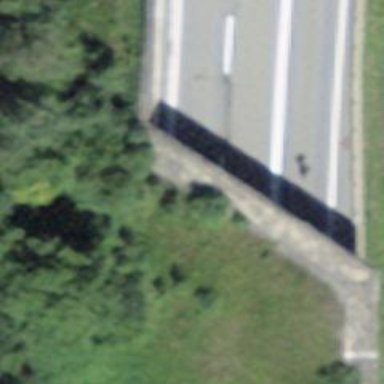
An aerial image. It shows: Primary highway passing through asphalt tunnel.